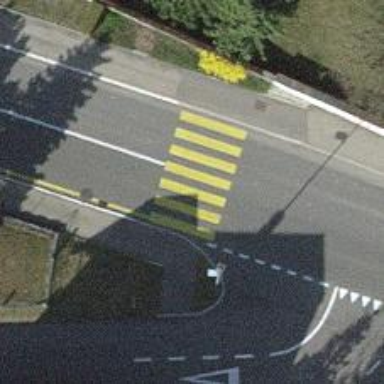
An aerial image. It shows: Sidewalk along the footway.